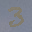
Label: 3